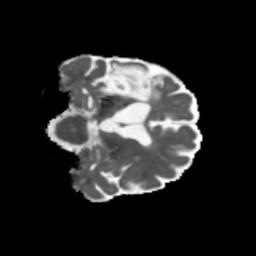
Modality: MD
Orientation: coronal
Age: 64
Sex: female
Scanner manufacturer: siemens
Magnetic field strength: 3 T
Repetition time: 5.47 s
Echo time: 0.0854 s